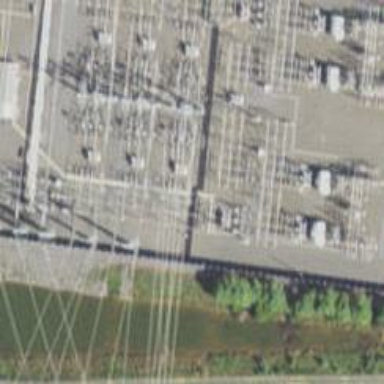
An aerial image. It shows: Switch used for power control.